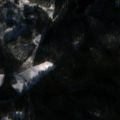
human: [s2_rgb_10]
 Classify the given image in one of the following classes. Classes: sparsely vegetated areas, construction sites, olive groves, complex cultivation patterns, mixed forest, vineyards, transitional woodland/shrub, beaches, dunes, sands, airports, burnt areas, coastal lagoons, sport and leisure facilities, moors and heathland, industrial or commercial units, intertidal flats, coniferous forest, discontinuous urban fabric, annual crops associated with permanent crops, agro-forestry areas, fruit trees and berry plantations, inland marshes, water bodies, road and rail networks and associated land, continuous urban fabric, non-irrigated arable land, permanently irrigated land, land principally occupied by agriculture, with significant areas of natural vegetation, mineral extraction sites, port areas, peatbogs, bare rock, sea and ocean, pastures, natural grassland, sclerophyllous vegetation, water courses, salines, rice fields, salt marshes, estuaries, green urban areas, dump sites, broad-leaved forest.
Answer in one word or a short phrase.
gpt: coniferous forest, mixed forest, transitional woodland/shrub